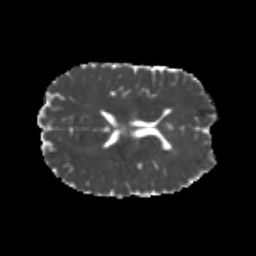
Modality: MD
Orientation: axial
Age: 22
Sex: male
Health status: healthy
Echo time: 0.074 s